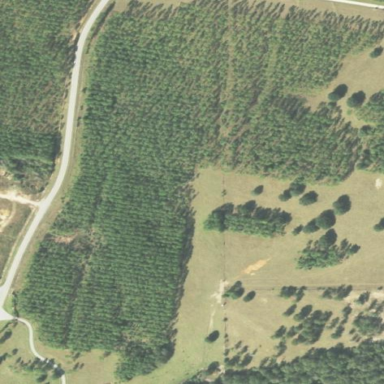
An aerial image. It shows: Forest dominated by needle-leaved trees.